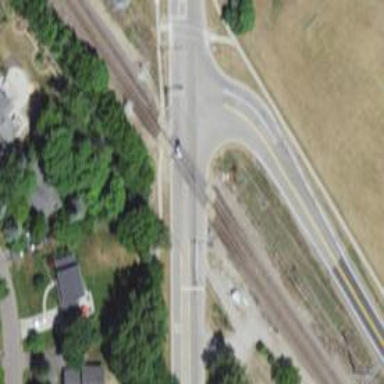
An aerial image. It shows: Railway level crossing.